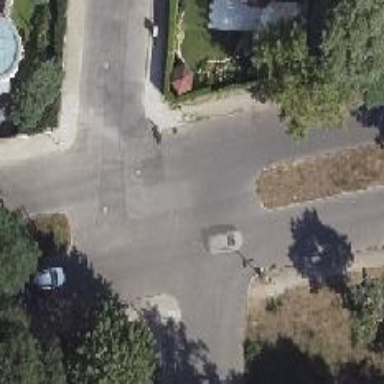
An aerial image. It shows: Asphalt road in residential area.